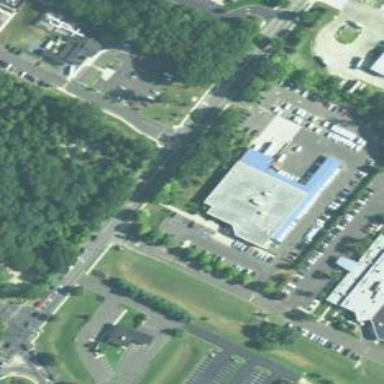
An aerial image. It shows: Building serving as post office.